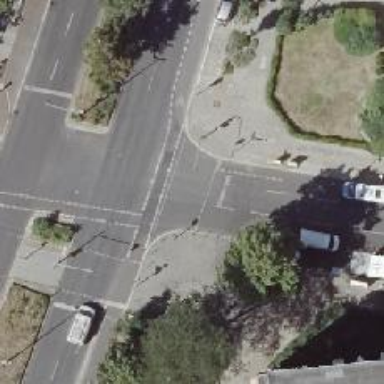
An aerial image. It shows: Footway crossing equipped with traffic signals.